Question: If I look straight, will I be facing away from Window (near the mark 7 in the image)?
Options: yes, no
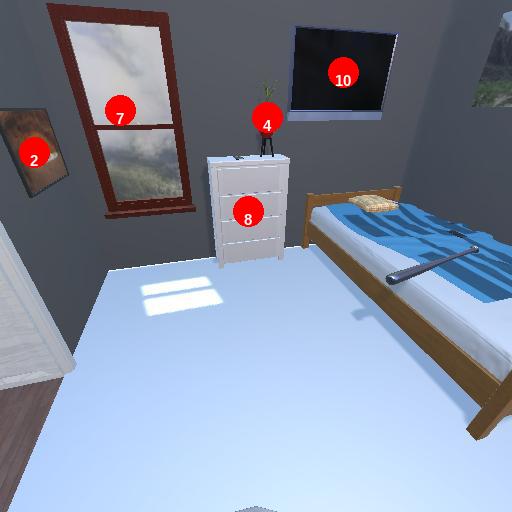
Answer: yes